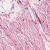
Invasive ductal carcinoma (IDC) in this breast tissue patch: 0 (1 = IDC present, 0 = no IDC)